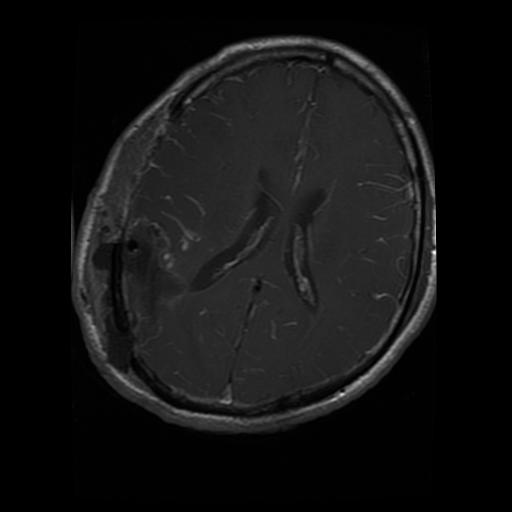
Label: glioma